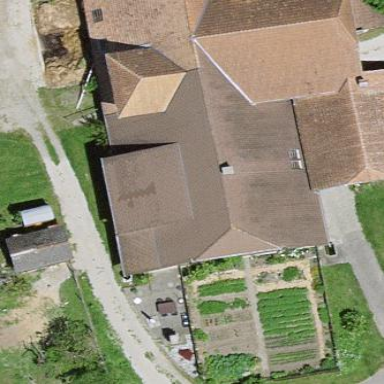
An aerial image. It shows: Farm building.